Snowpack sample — Rabbit Ears Pass, Jackson County, Colorado, USA (12/17/25, 1:08 PM MST)
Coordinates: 40.387, -106.625
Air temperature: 34 °F
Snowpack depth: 46 cm
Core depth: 10 cm
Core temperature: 30.2 °F
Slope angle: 6°, slope face: 165°
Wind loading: medium
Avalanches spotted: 0
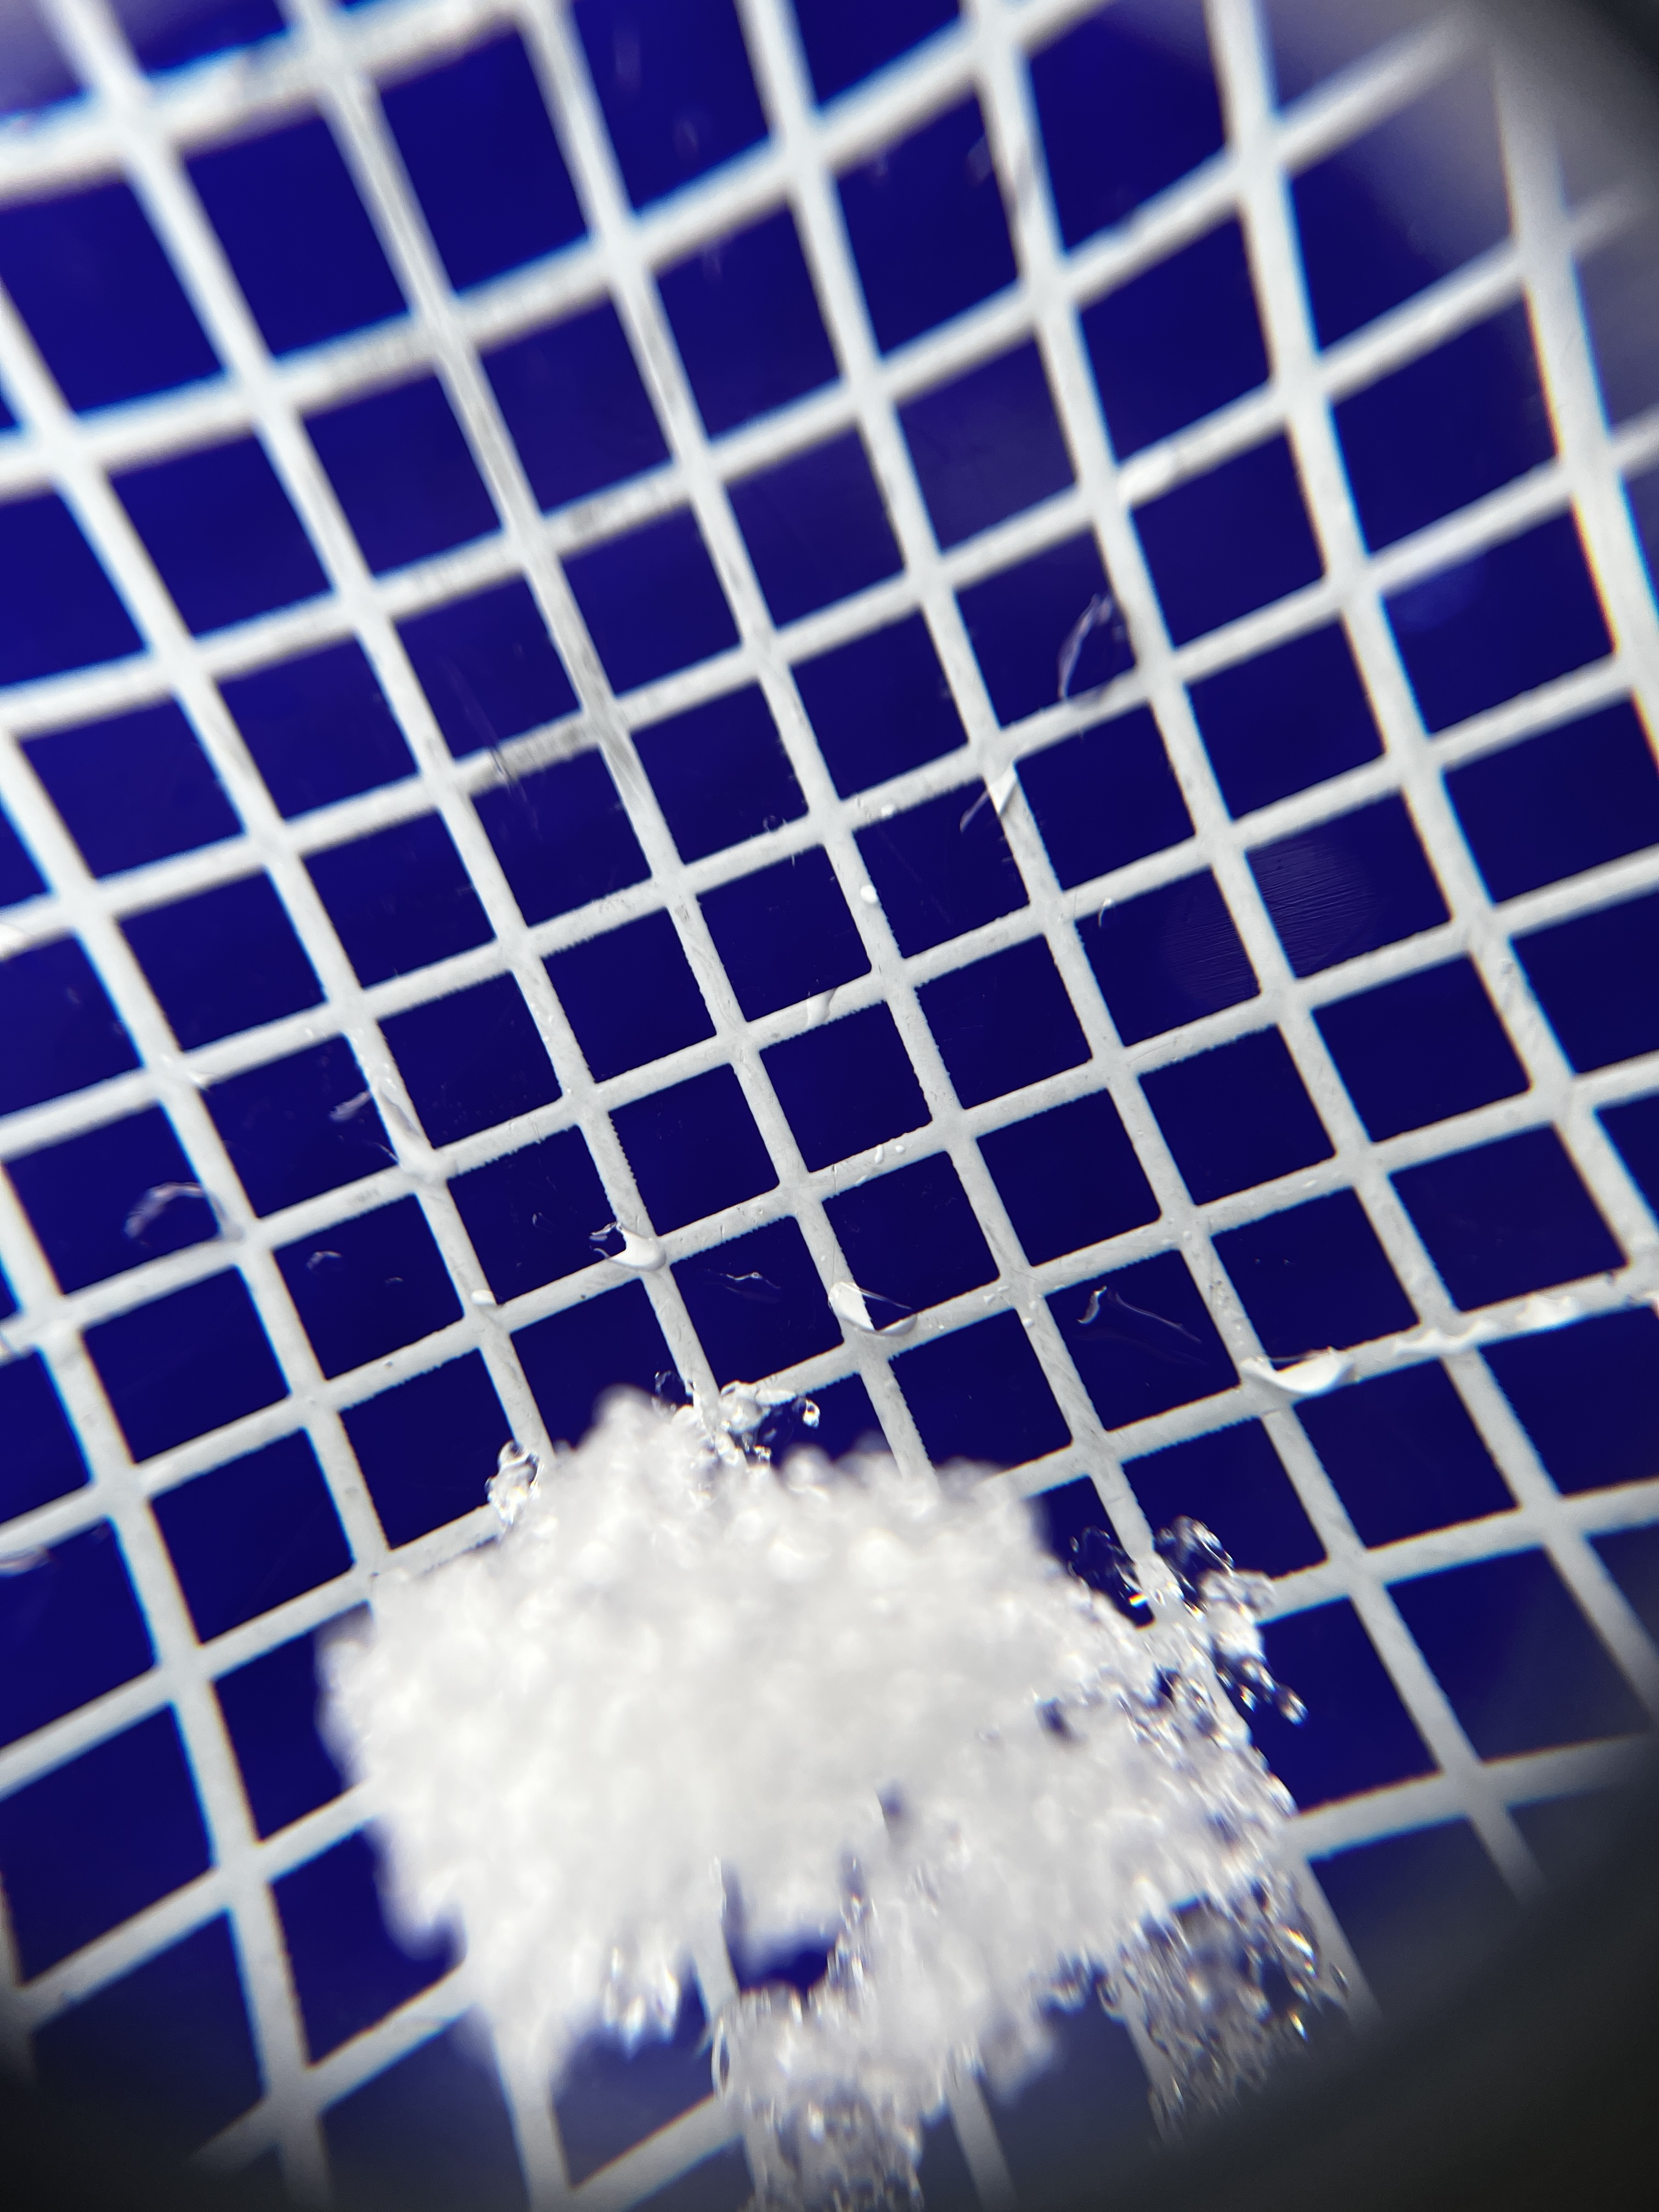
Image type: magnified_profile
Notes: No avalanches spotted nearby, although collected in a meadowy area with minimal risk on this face of the pass.